Field crop: maize
Growth stage: 2
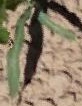
Species: maize